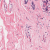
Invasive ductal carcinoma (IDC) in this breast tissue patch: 0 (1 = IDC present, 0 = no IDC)